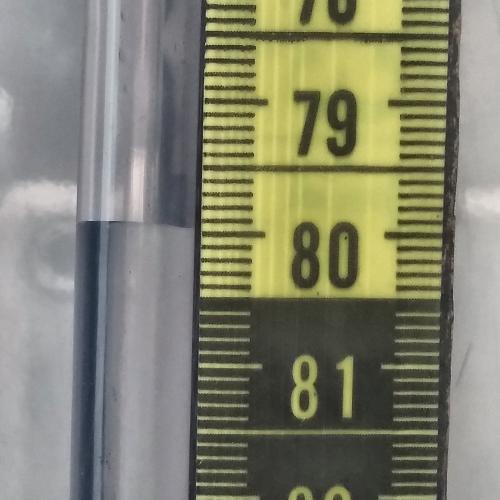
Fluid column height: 80.0 cm